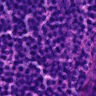
Metastatic tissue present: no